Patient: sex M, age 35
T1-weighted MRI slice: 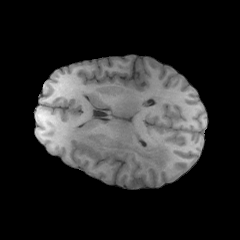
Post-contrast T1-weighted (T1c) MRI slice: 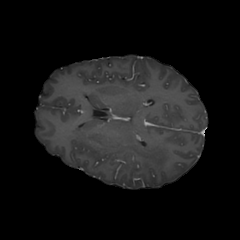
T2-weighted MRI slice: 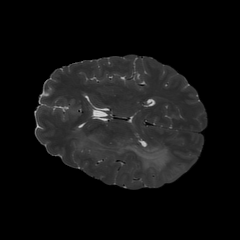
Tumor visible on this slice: yes
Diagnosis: Astrocytoma, IDH-wildtype
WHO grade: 2